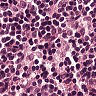
Metastatic tissue present: no